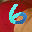
Label: 6